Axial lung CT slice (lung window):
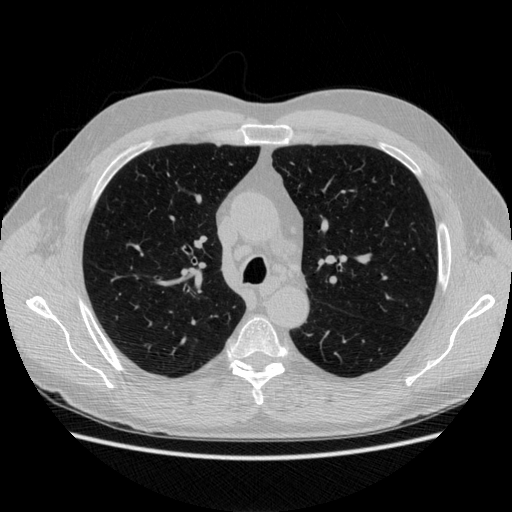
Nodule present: no